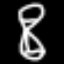
Label: hourglass